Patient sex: F
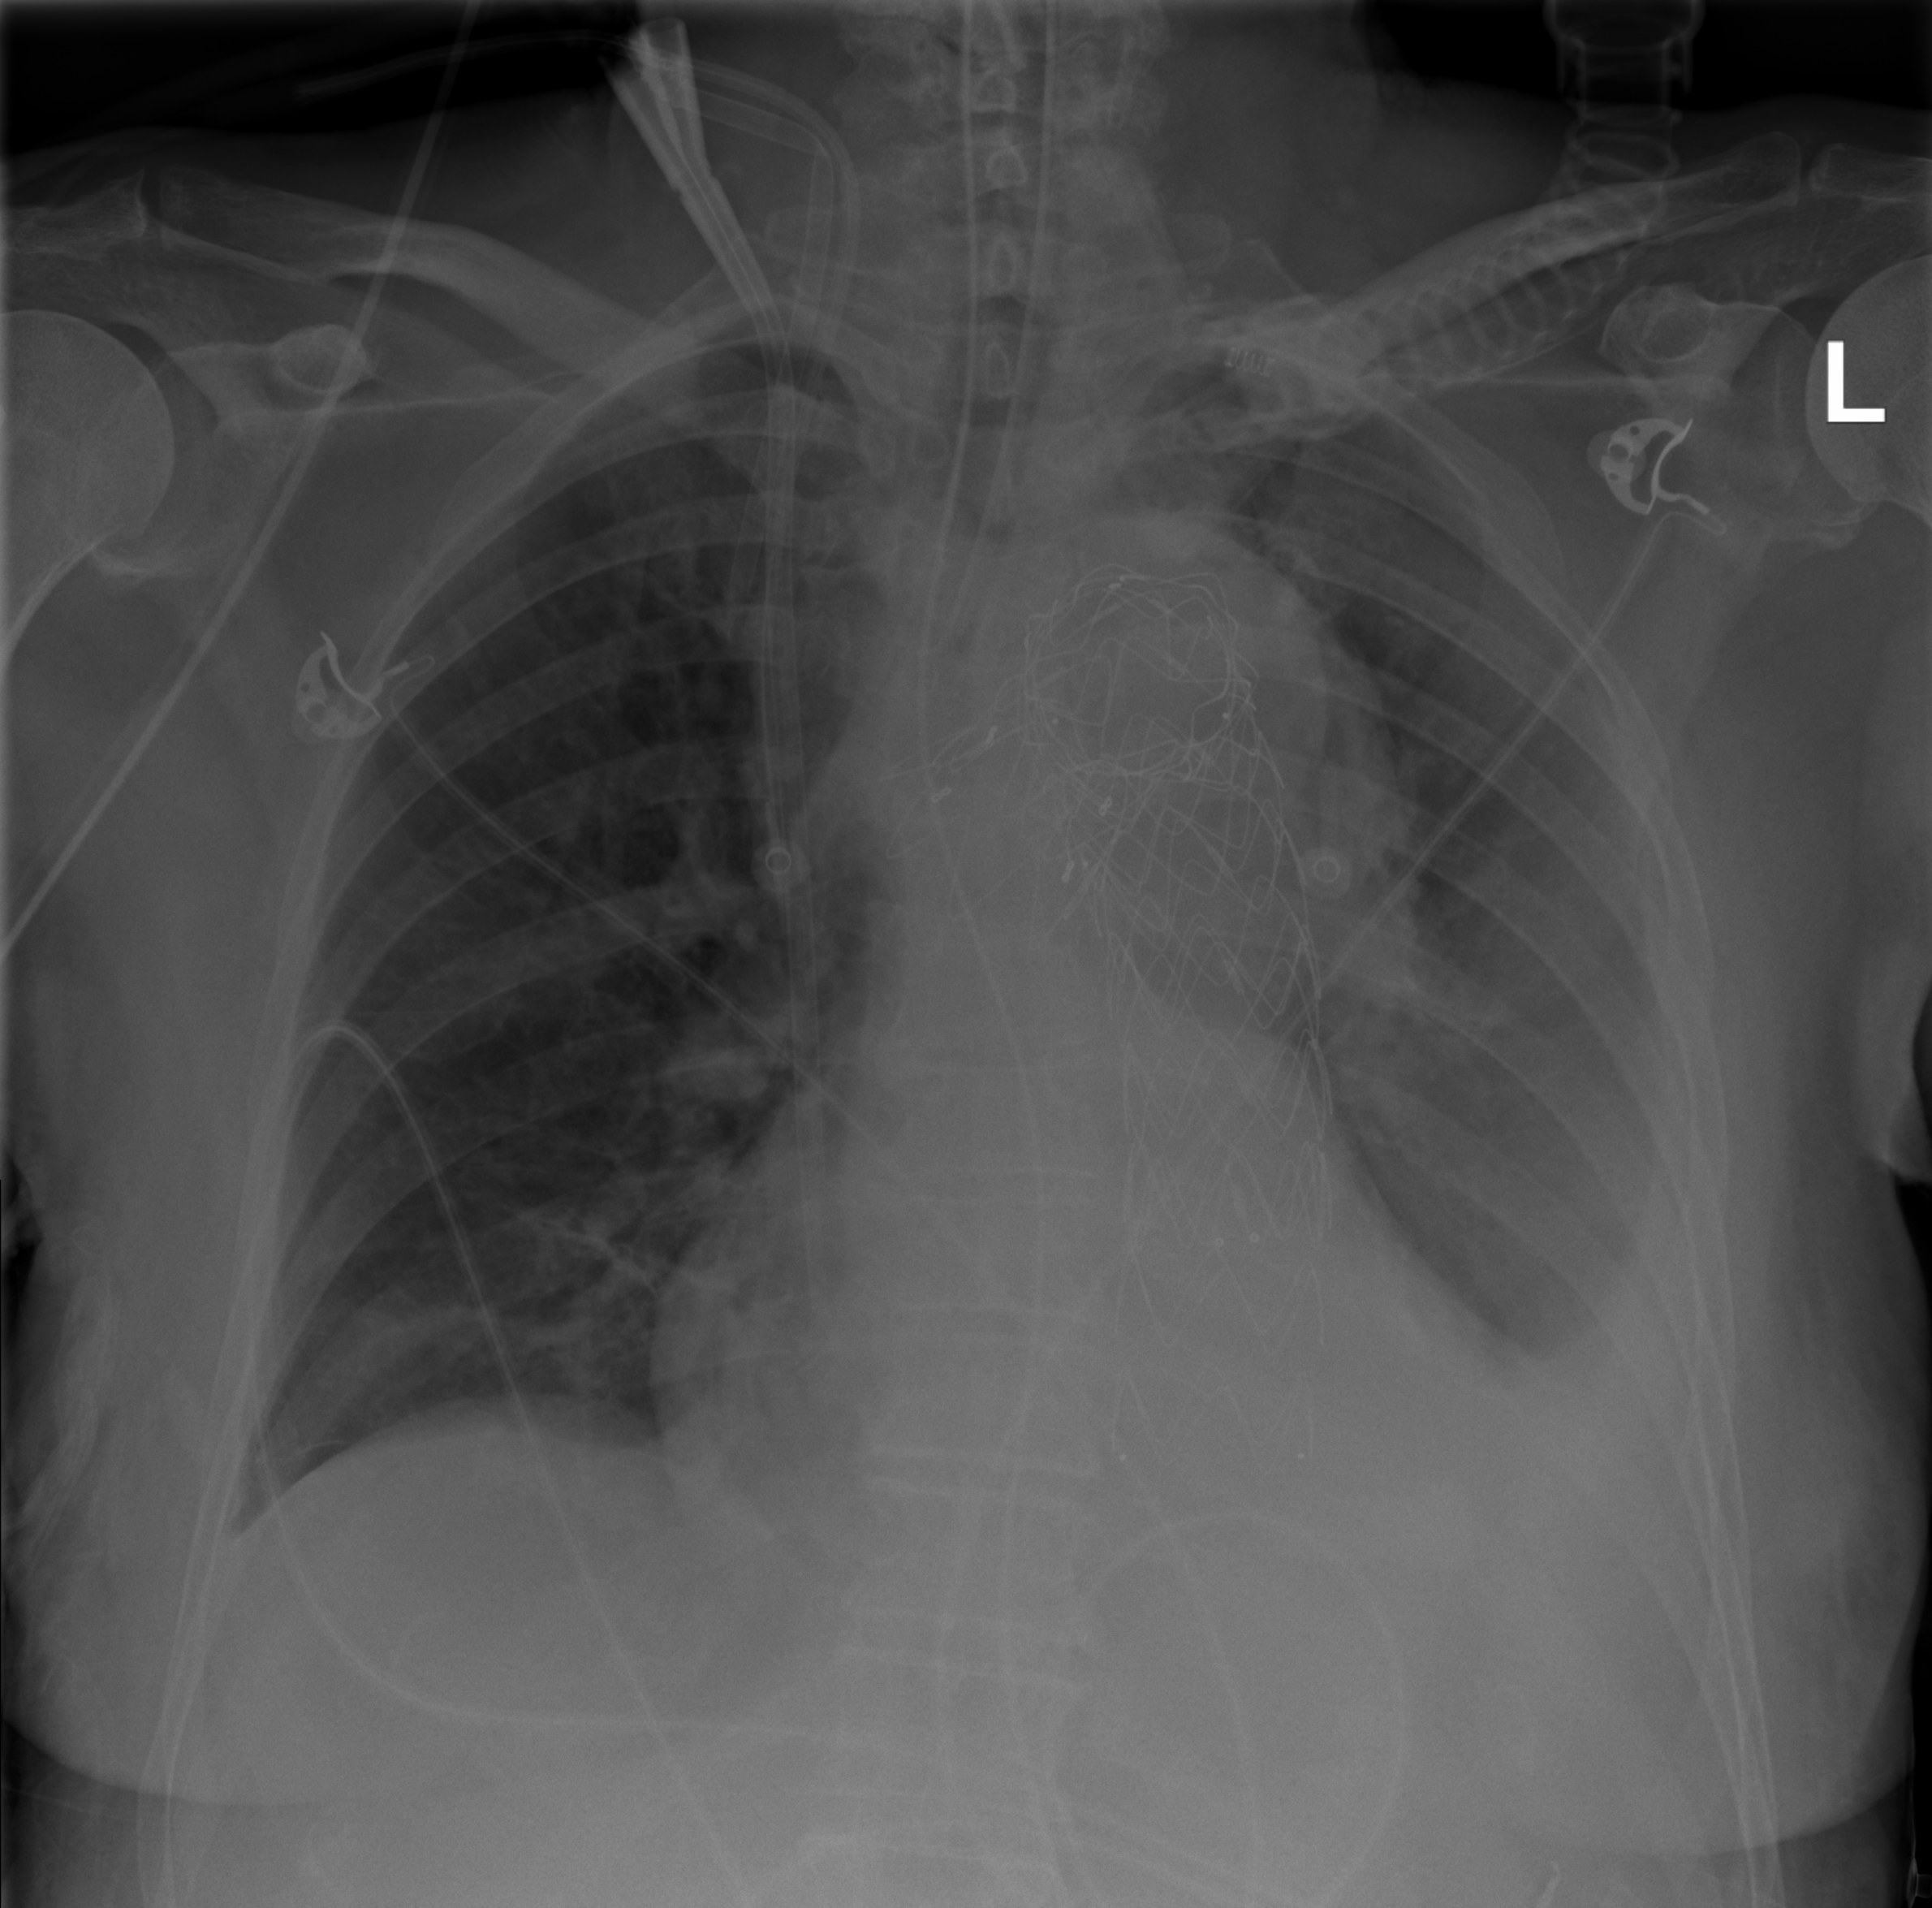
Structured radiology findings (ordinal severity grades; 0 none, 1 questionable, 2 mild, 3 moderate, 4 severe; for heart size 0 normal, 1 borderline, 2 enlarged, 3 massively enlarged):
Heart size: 2
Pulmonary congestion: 2
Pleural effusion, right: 0
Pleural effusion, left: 2
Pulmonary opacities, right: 0
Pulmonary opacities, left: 2
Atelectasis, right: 0
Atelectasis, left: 2